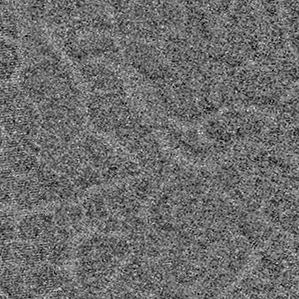
Label: frost